【题型】选择题　【知识点】立体几何　【难度】hard
已知高为$\dfrac{\sqrt{6}}{2}$的正四棱台$ABCD-A_1B_1C_1D_1$的所有顶点都在球$O$的球面上，$AB=2A_1B_1=2$，$E$为$\triangle BDC_1$内部（含边界）的动点，则( \   \ )

\vspace{5pt}
\noindent
A．平面$BDC_1$与平面$ABCD$的夹角为$45^\circ$

\noindent
B．球$O$的体积为$\dfrac{8\sqrt{5}\pi}{3}$

\noindent
C．$EA+EA_1$的最小值为$3\sqrt{2}$

\noindent
D．$AE$与平面$BDC_1$所成角度数的最大值为$60^\circ$
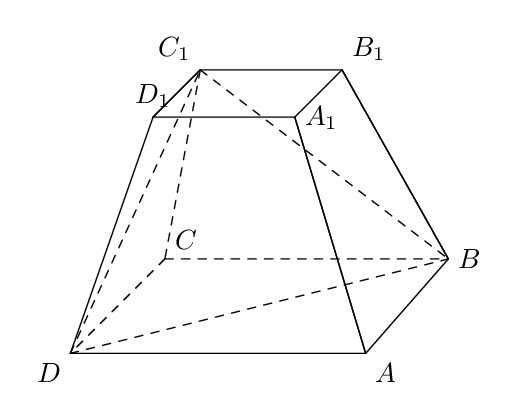
【解答】
\vspace{8pt}
\noindent
\textbf{【答案】D}

\vspace{3pt}
\noindent
\textbf{【分析】}利用几何法求二面角可判断A；根据外接球的性质，及球的体积公式计算可判断B；利用面面垂直的判定定理及性质定理结合题意计算可判断C；利用几何法求线面角可判断D.

\vspace{5pt}
\noindent
\textbf{【详解】}

对于A：取$BD$中点为$F$，连接$CF,C_1F$，则$CF\perp BD$,$C_1F\perp BD$，

\noindent
所以平面$BDC_1$与平面$ABCD$的夹角为$\angle CFC_1$，

\noindent
因为$AB=2A_1B_1=2$，所以$CF=\dfrac{2}{\sqrt{2}}=\sqrt{2}$，$\dfrac{1}{2}CF=\dfrac{\sqrt{2}}{2}$，

\noindent
又高为$\dfrac{\sqrt{6}}{2}$，所以$\tan\angle CFC_1=\dfrac{\dfrac{\sqrt{6}}{2}}{\dfrac{\sqrt{2}}{2}}=\sqrt{3}$，

\noindent
所以$\angle CFC_1=60^\circ$，即平面$BDC_1$与平面$ABCD$的夹角为$60^\circ$.故A错误；

\vspace{5pt}
\noindent
对于B：$C_1F=\sqrt{\left(\dfrac{3}{2}+\dfrac{1}{2}\right)}=\sqrt{2}$，所以点$F$到各个顶点的距离都为$\sqrt{2}$，

\noindent
所以点$F$即为正四棱台$ABCD-A_1B_1C_1D_1$的外接球的球心，

\noindent
所以球的半径为$\sqrt{2}$，所以球$O$的体积为$\dfrac{4\pi(\sqrt{2})^3}{3}=\dfrac{8\sqrt{2}\pi}{3}$，故B错误；

\vspace{5pt}
\noindent
对于C：易得$BD\perp$平面$ACC_1A_1$，且$BD\subset$平面$BDC_1$，

\noindent
所以平面$ACC_1A_1\perp$平面$BDC_1$，

\noindent
连接$A_1C$，交$FC_1$于点$G$，连接$A_1F$，则四边形$A_1C_1CF$为菱形，

\noindent
所以$A_1G=GC$，$A_1C\perp FC_1$，又$A_1C\subset$平面$ACC_1A_1$，

\noindent
平面$ACC_1A_1\cap$平面$BDC_1=FC_1$，

\noindent
所以$A_1C\perp$平面$BDC_1$，连接$GE,CE$，

\noindent
因为$GE\subset$平面$BDC_1$，所以$A_1C\perp GE$，

\noindent
所以$CE=A_1E$，所以$A_1E+AE=CE+EA\geq AC=2\sqrt{2}$，

\noindent
当且仅当点$E$与$F$重合时等号成立，故C错误；

\vspace{5pt}
\noindent
对于D：因为$A_1C\perp$平面$BDC_1$，垂足为$G$，

\noindent
$AA_1\parallel$平面$BDC_1$，所以$A_1G$为直线$AA_1$到平面$BDC_1$的距离，

\noindent
所以点$A$到平面$BDC_1$的距离为$A_1G=\sqrt{A_1C^2-GC_1^2}=\dfrac{\sqrt{6}}{2}$，

\noindent
设直线$AE$与平面$BDC_1$所成角为$\theta$，则$\sin\theta=\dfrac{A_1G}{AE}$，

\noindent
因为$AE\geq AF$，所以$\sin\theta=\dfrac{A_1G}{AE}\leq\dfrac{A_1G}{AF}=\dfrac{\sqrt{3}}{2}$，

\noindent
当且仅当点$E$与$F$重合时等号成立，

\noindent
所以$AE$与平面$BDC_1$所成角度数的最大值为$60^\circ$，故D正确.

\vspace{5pt}
\noindent
故选：D
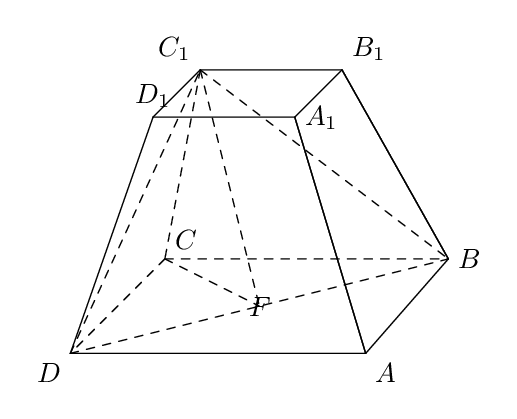
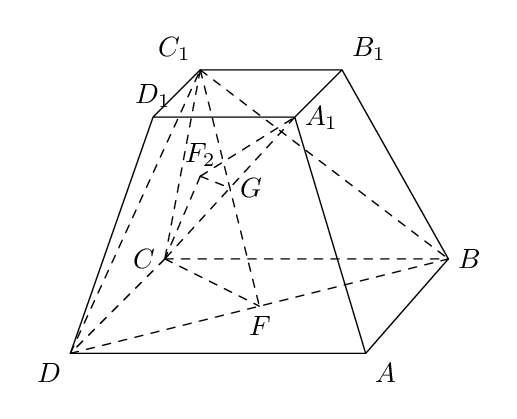